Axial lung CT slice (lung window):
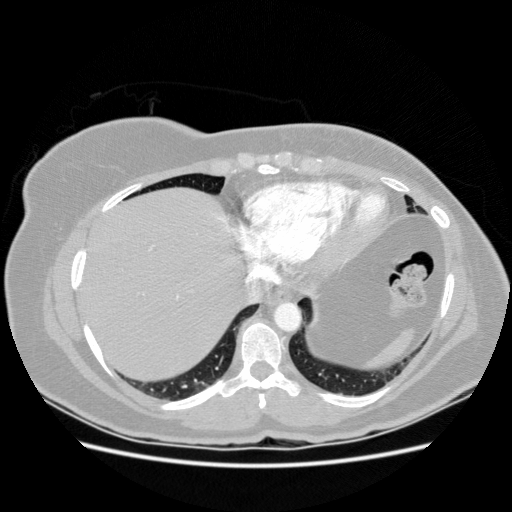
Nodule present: no